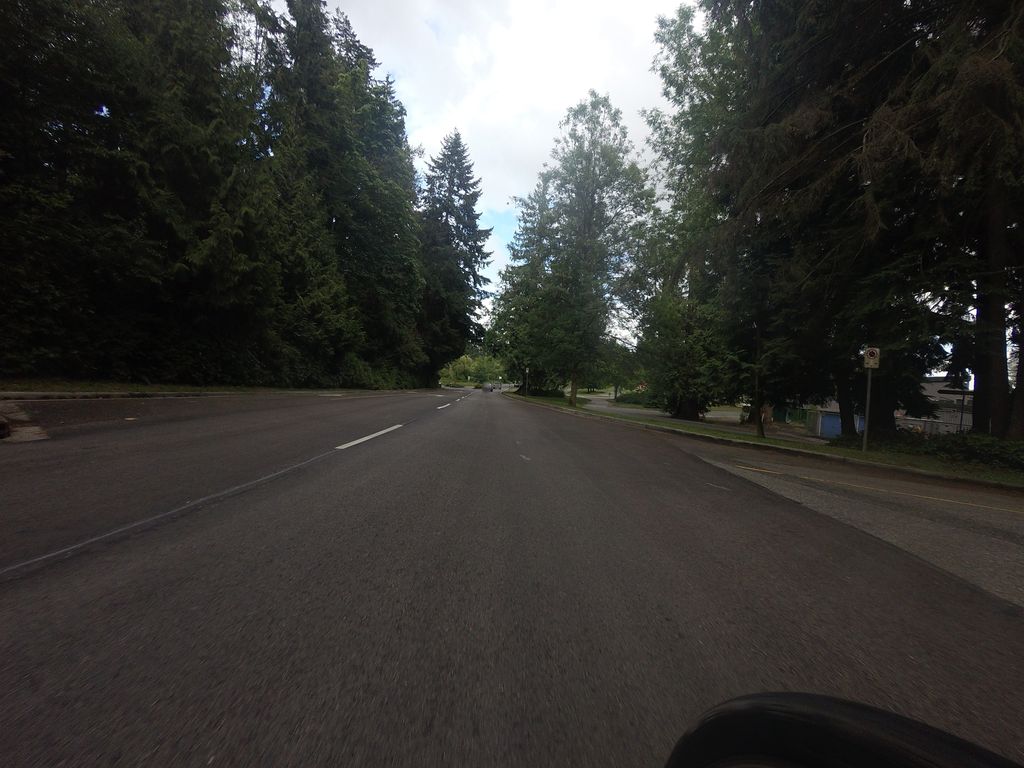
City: vancouver